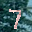
Label: 7